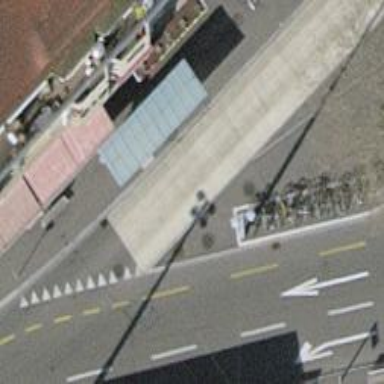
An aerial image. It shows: Bus stop for trolleybuses with designated stop position for public transport.